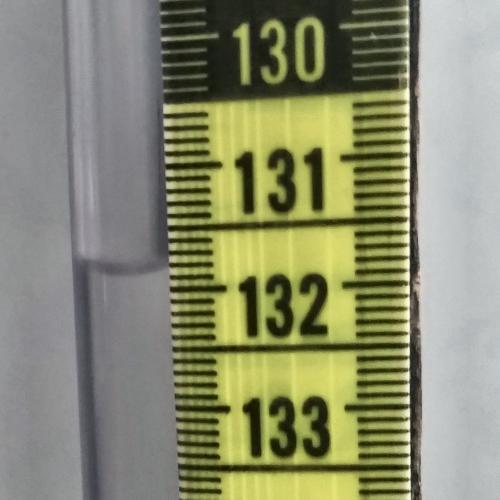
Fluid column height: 131.8 cm